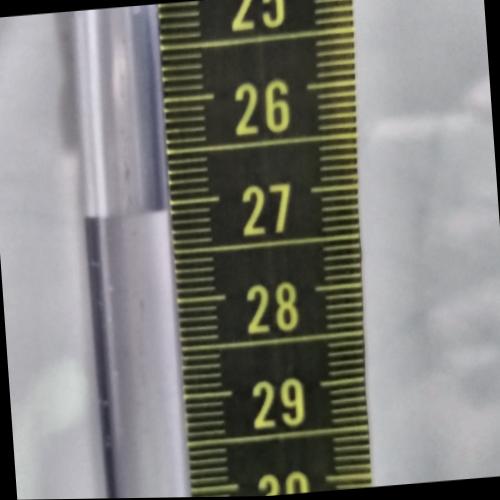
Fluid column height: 27.1 cm